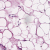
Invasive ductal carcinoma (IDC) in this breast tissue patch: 0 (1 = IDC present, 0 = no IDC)